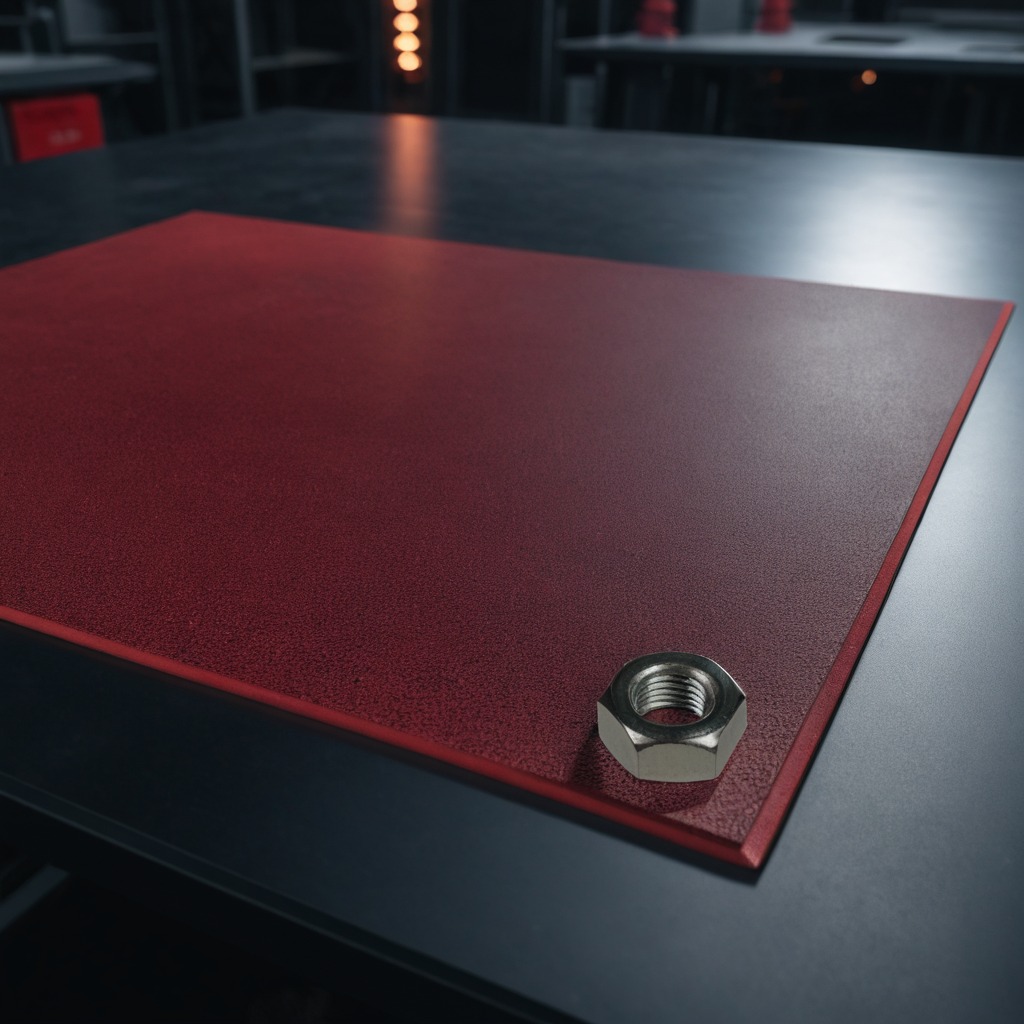
A metal nut is lying on a clean granite tabletop covered with a red rubber mat inside a workshop at night dim ambient light soft shadows worn but beneath the mat